Interaction volume radius: 10 \u00c5
Interaction volume height: 15 \u00c5
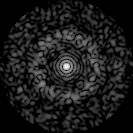
Disorder parameter: 0.8684